一年级 · 计数
数一数, 填一填。

(1)

\$ \qquad \$个。

(2)

多个。
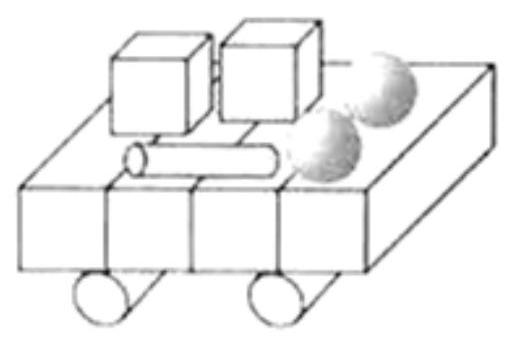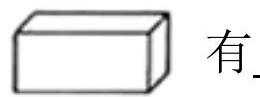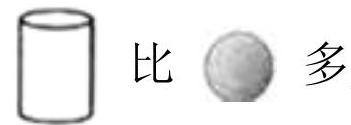
答案: (1) 4

(2) 1